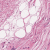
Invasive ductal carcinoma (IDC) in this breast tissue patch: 0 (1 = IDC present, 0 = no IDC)